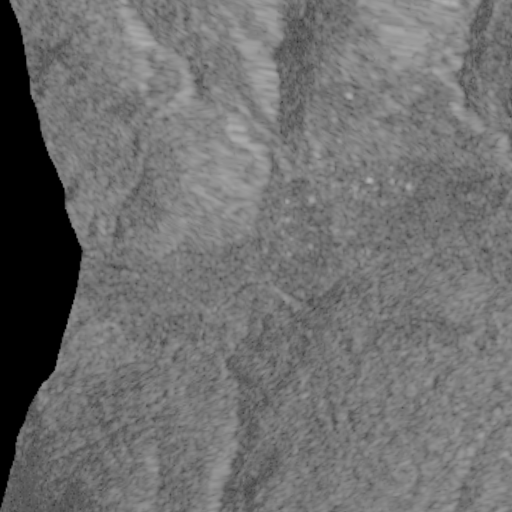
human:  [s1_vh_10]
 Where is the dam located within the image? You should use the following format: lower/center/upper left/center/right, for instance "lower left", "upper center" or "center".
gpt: The dam is located in the upper right of the image.
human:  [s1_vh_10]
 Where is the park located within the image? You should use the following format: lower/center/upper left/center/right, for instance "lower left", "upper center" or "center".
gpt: The park is located in the center right of the image.
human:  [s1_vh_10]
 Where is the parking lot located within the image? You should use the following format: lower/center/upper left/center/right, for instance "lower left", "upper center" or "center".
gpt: The parking lot is located in the upper center of the image.
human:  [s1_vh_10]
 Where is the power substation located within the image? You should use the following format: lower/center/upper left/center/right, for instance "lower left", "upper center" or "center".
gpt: The power substation is located in the center of the image.
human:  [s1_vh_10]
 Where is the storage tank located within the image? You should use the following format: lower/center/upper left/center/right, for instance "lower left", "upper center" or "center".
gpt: The storage tank is located in the upper center of the image.
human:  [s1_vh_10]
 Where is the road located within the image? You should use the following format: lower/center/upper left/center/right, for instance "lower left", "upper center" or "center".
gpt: There is no road in the image.

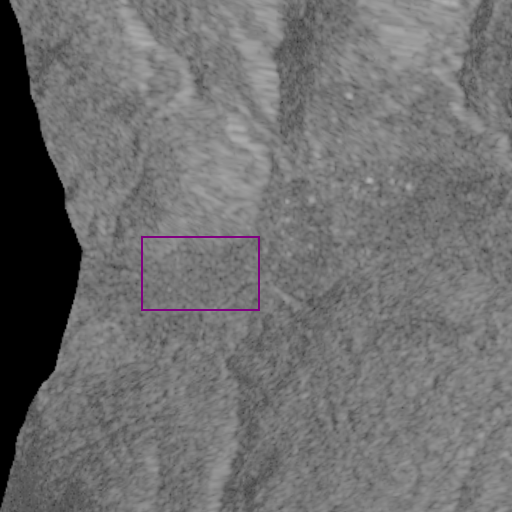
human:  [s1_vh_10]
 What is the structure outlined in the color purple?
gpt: The structure outlined in purple is a crop field.
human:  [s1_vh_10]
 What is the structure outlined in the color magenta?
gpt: There is no magenta outline.